Interaction volume radius: 10 \u00c5
Interaction volume height: 15 \u00c5
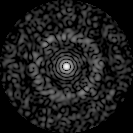
Disorder parameter: 0.8357